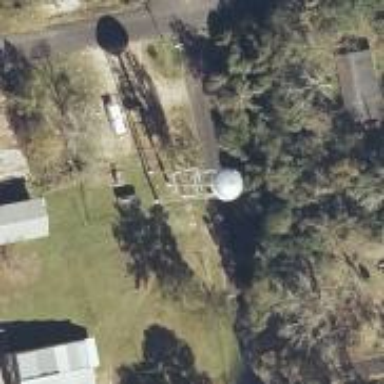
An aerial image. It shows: Water tower that is man-made.